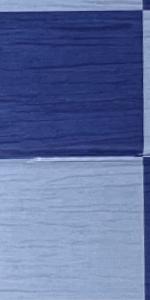
Label: Empty